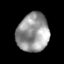
Tissue: prostate
Cell type: T cells
Senescence score: 0.3338
Nuclear area (px): 1203
Mean DAPI intensity: 152.224